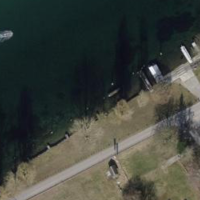
EUNIS habitat code: 15
Species observed at this site:
Tachybaptus ruficollis
Corvus corone
Podiceps cristatus
Fulica atra
Alcedo atthis
Anas platyrhynchos
Troglodytes troglodytes
Dendrocopos major
Fringilla coelebs
Passer domesticus
Carduelis carduelis
Turdus merula
Chroicocephalus ridibundus
Phalacrocorax carbo
Gallinula chloropus
Cygnus olor
Ardea alba
Mareca strepera
Parus major
Erithacus rubecula
Mergus merganser
Pica pica
Garrulus glandarius
Aesculus hippocastanum
Picus viridis